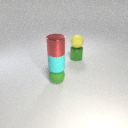
small yellow rubber sphere to the right of small cyan rubber cylinder